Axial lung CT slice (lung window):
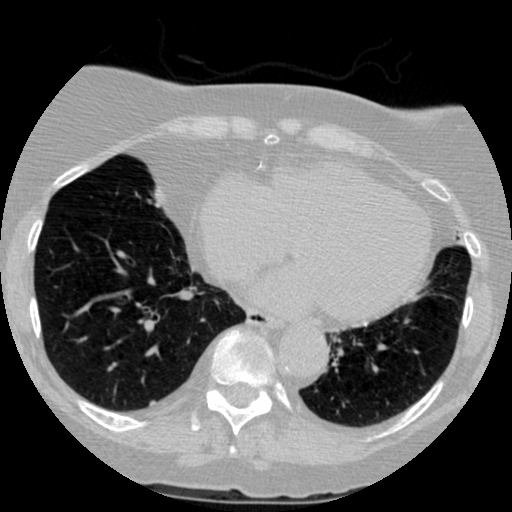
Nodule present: no